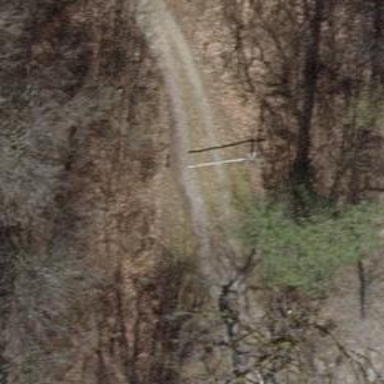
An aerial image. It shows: Lift gate barrier.